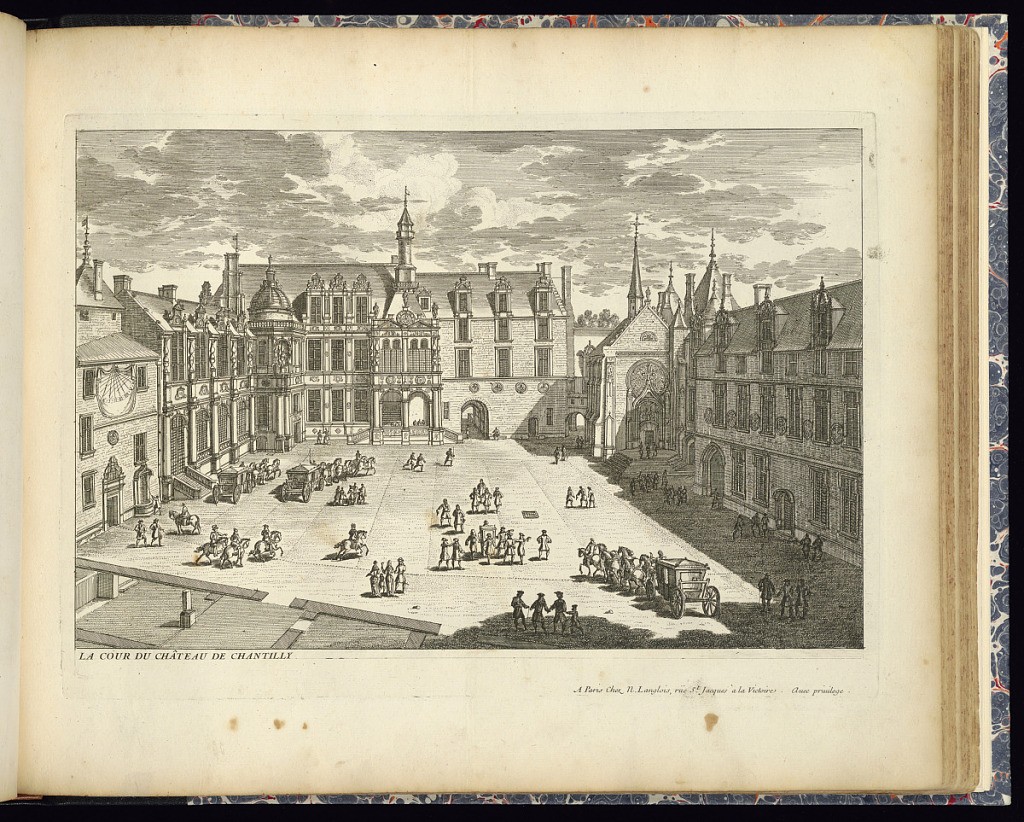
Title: LA COUR DU CHÂTEAU DE CHANTILLY
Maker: Adam Perelle, French, 1638 – 1695
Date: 1680–1703
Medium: Etching on laid paper
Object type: Print
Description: Bird's eye view of the courtyard of the chateau of Chantilly with figures and horse-drawn carriages in the center. The plate is titled.